Question: The picture describes a maze problem, where green is the starting position and red is the end point. Find the length of the shortest path.
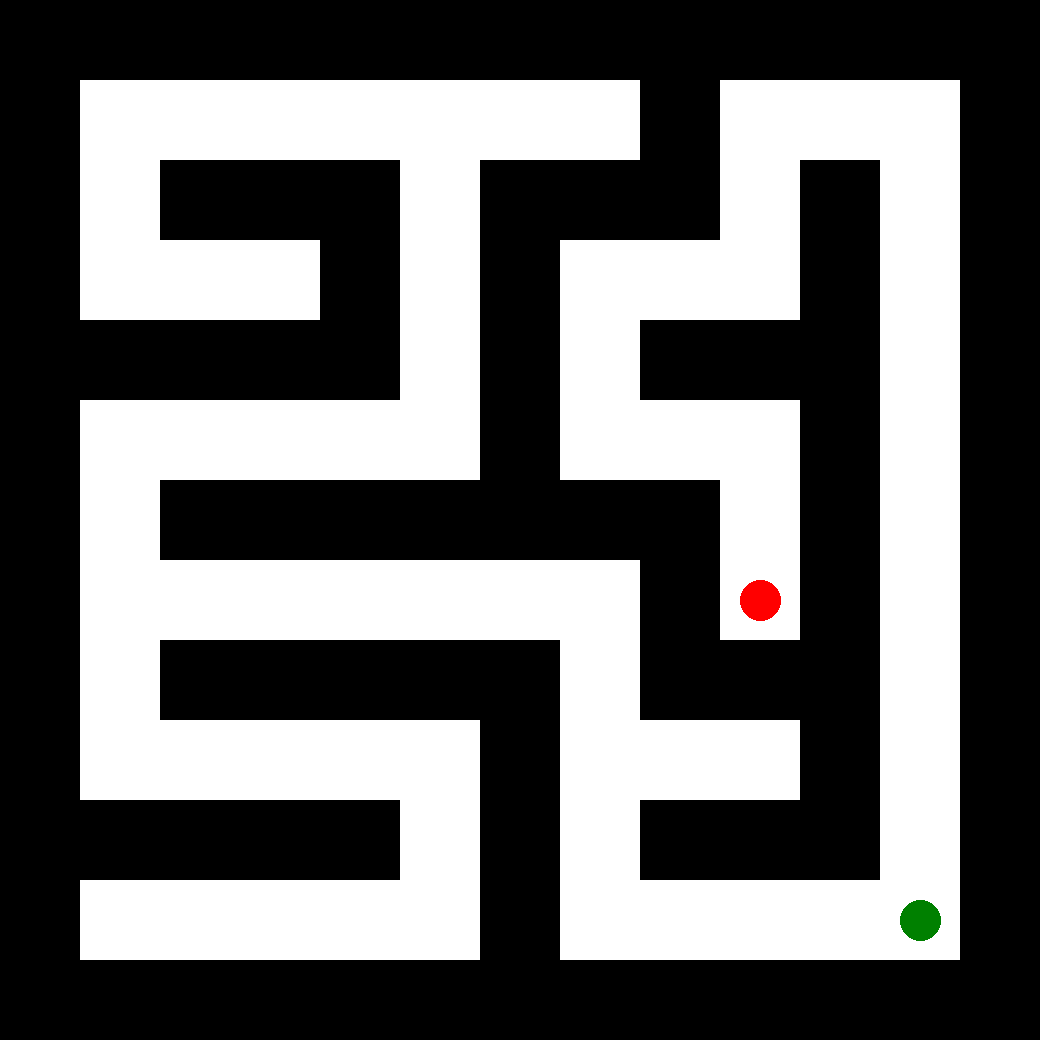
Answer: 22